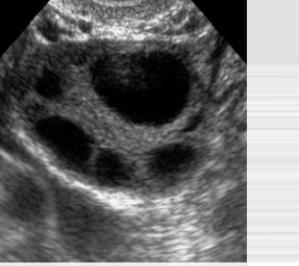
Label: infected